Question: We have an entity named Organization that we use the UniqueConstraints-bundle on. We have a property named NetName that is a UniqueConstraint and an automaticly generated Id.
Since this is unneccesary we want to use the NetName-property as Id instead. So that we don't need UniqueConstraints to know that it is unique and also get the benefit from being able to use Load when we have the NetName.
We needed to clean up our netname a bit before using it as an Id so we created a new temporary-property called TempUniqueNetName that now holds the value of:
'''
"organizations/"+ CleanupId(this.NetName)
'''
So we are now ready to simply move that value to our Id. But we can't get it to work. Our problem is that with the PatchRequest below we end up with a new property named Id in the database but the acctual Id still has the same value (see screenshot). Is there a better (correct) way to change the value of an Id?
The Entity:
'''
class Organization {
public string Id { get; set; }
[UniqueConstraint]
public string NetName { get; set; }
public string TempUniqueNetName{ get; set; }
}
'''
We want to do something like this:
'''
_documentStore.DatabaseCommands.UpdateByIndex(typeof(Organizations).Name,
new IndexQuery(),
new[]
{
new PatchRequest()
{
Type = PatchCommandType.Rename,
Name = "TempUniqueNetName",
Value = new RavenJValue("Id")
}
});
'''

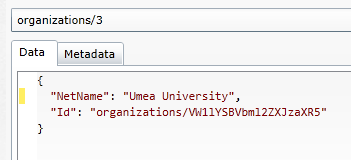
Answer: I don't think you can change the document key via patching. It's not actually stored with the document or the metadata - it's copied into the @id metadata on load to give you the illusion that it's there, and the Raven Client copies it again into your own identity property in the document. But really, it's a separate value in the underlying esent document store. Raven would have to know specifically how to handle this and fake it for you.
You could manually copy the doc from the old id to the new one and delete the old, but that could be time consuming.
There isn't a great answer for renaming a document key right now. There really should be a DatabaseCommand for rekeying a single document, and separate PatchCommandType to rekey when patching. Perhaps this will be added to raven in the future.